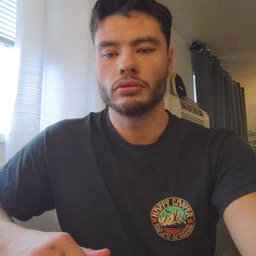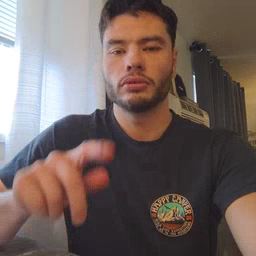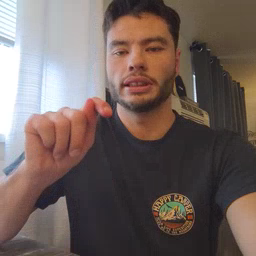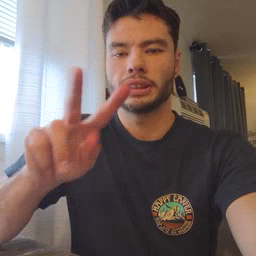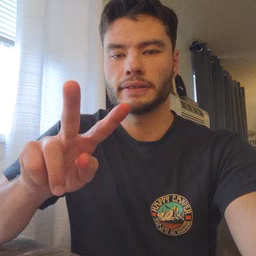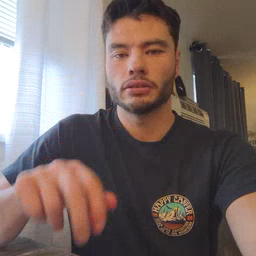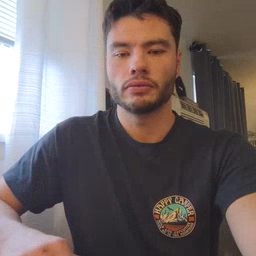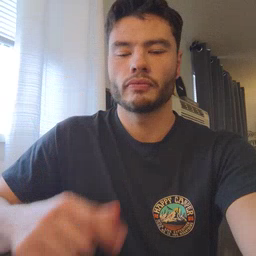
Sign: TV